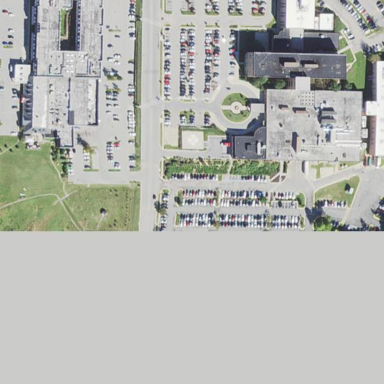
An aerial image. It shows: Hospital building.